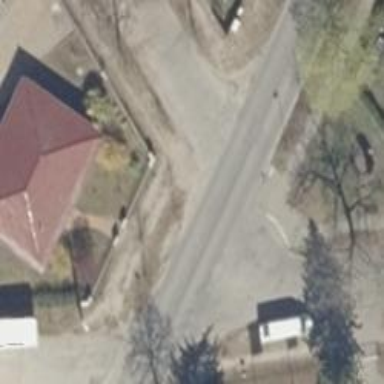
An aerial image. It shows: Tertiary road with asphalt surface.